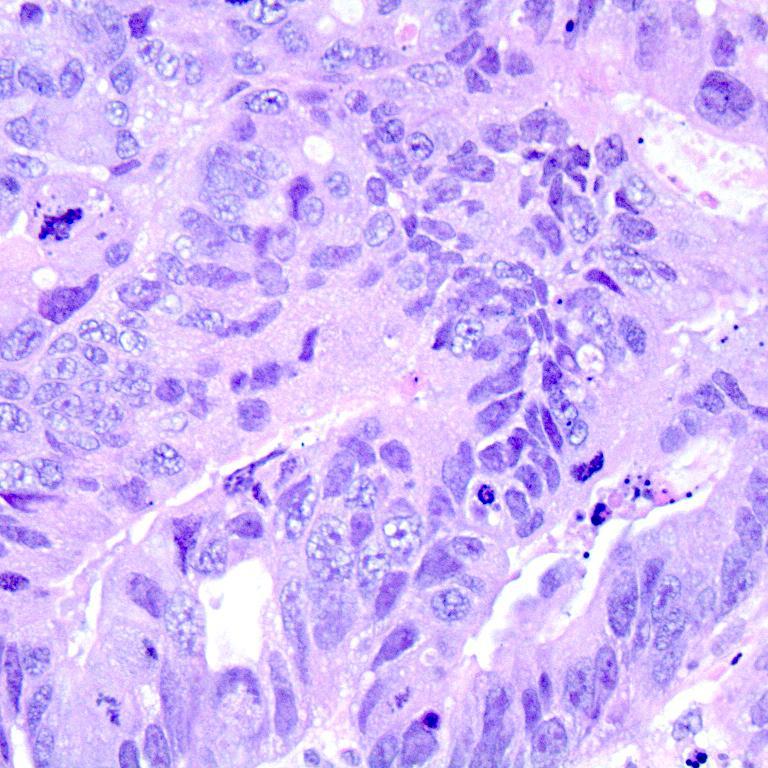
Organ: colon
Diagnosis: adenocarcinomas